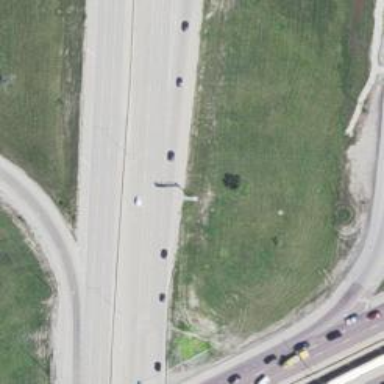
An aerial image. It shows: This image shows trunk highway that functions as expressway.